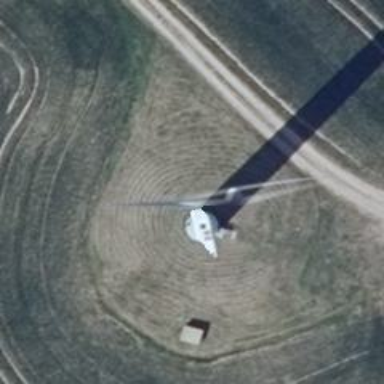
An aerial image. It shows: Wind power generator with wind turbine from Vestas.